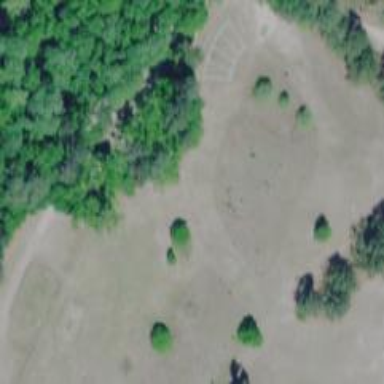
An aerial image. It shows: Disc golf hole.